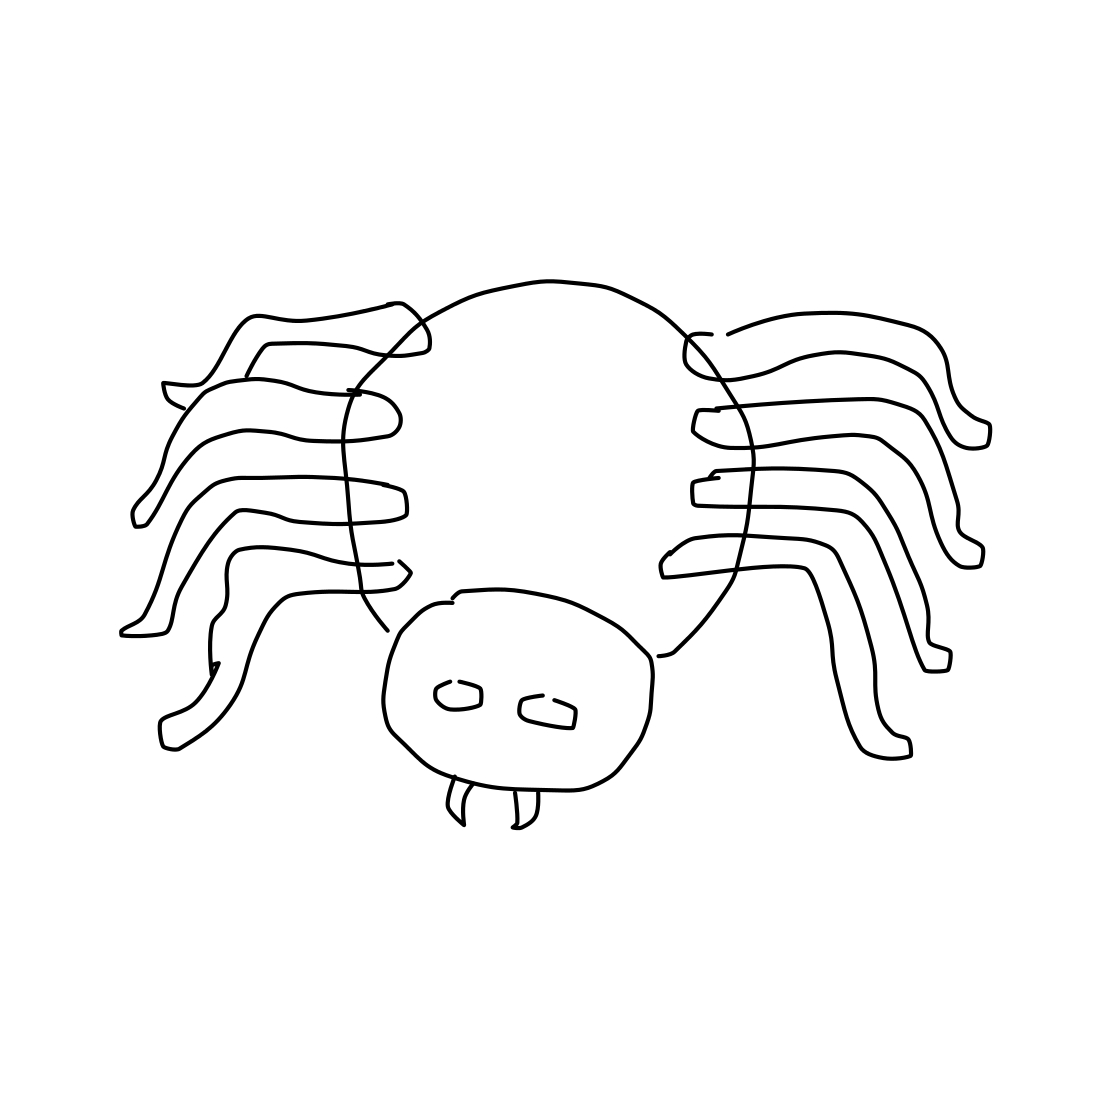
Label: spider